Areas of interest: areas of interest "Shanghai Yidong Tennis Club (Hai Fu Garden Branch)"
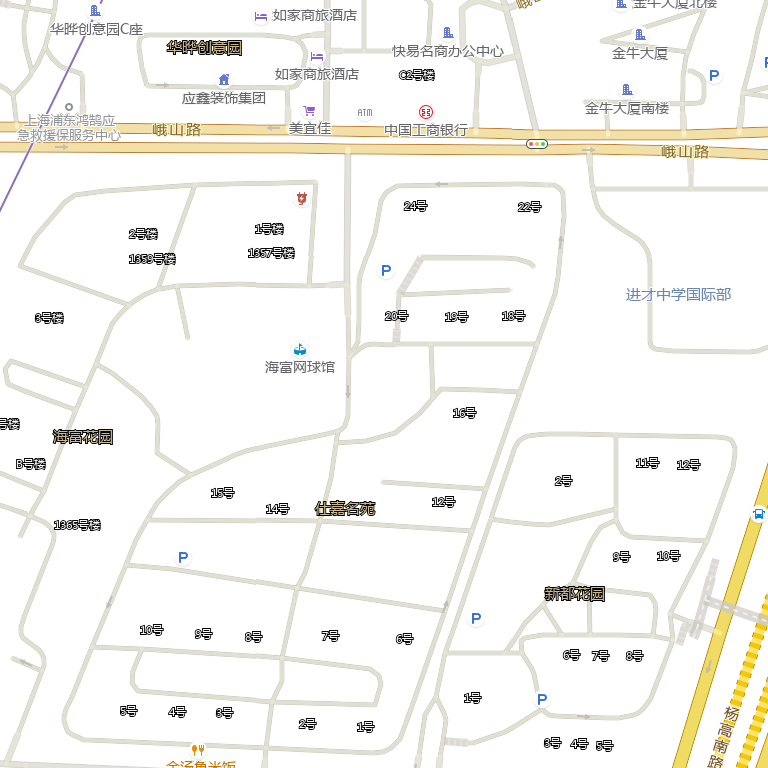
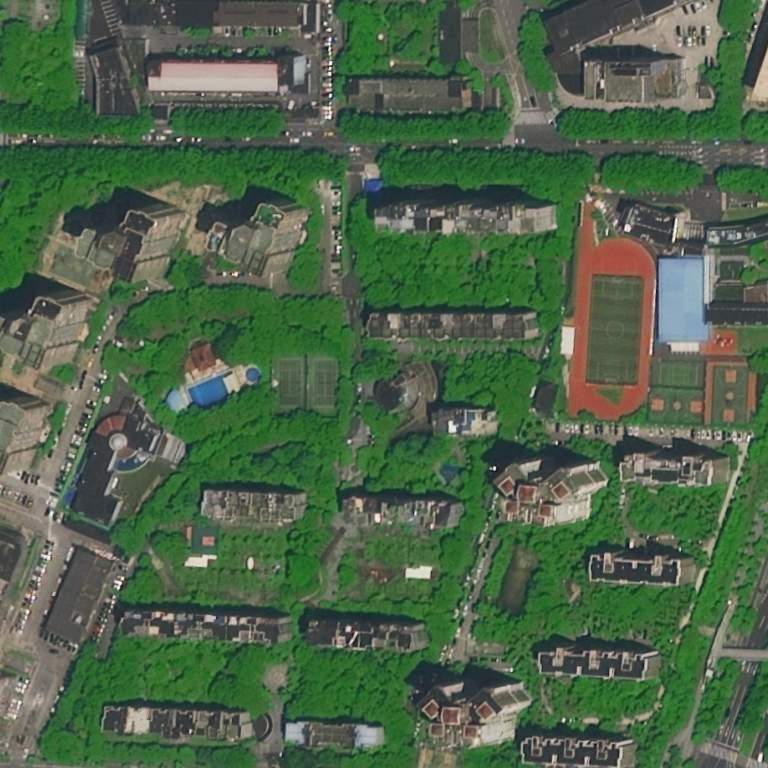